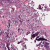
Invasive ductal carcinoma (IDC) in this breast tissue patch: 0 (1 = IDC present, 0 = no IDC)